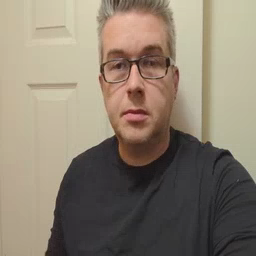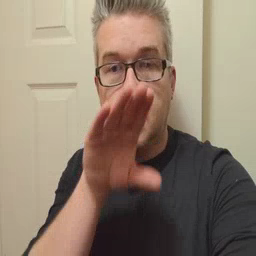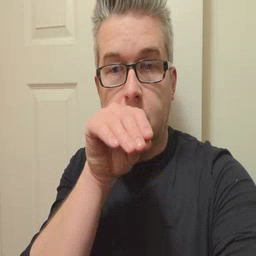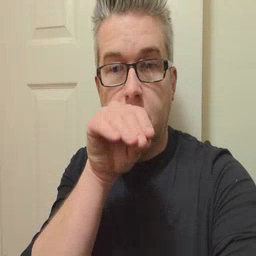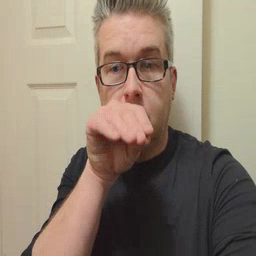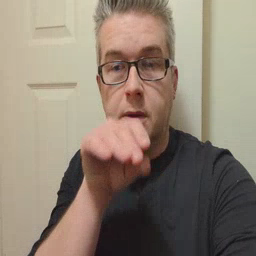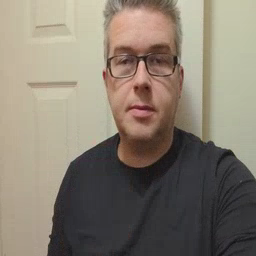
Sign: goose